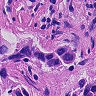
Metastatic tissue present: yes